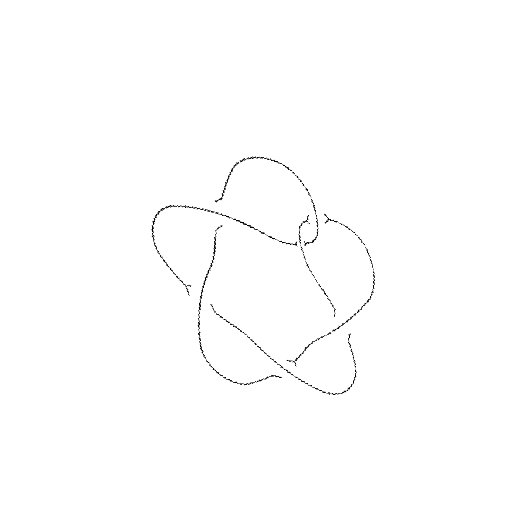
Crossing number: 6